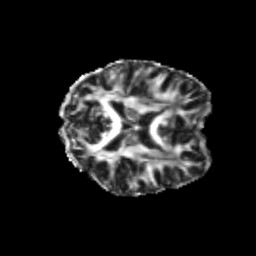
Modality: FA
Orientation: axial
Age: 23
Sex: female
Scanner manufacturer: siemens
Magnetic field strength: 3 T
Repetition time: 3.5 s
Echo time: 0.104 s